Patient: sex M, age 64
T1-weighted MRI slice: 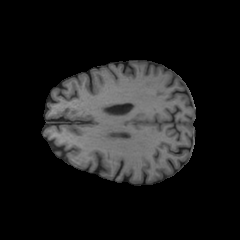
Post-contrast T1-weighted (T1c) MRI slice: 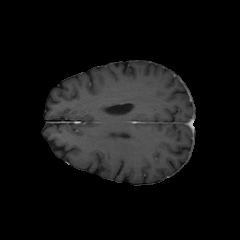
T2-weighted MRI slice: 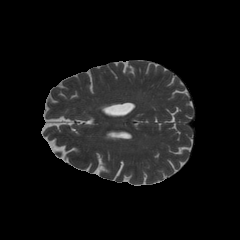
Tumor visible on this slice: no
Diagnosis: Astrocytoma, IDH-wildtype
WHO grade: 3